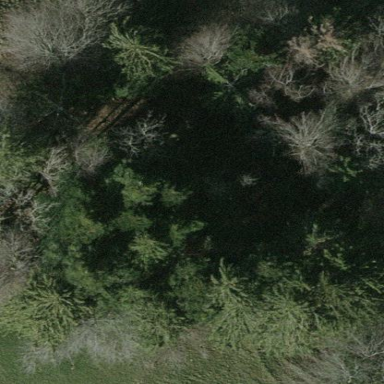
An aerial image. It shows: Forest area.